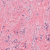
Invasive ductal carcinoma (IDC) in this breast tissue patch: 0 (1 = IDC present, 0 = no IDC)